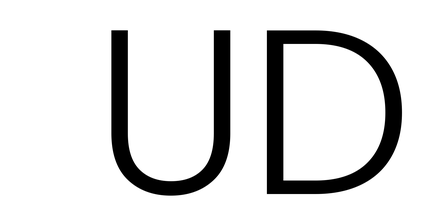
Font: Poppins-Light